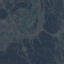
Land use / land cover class: HerbaceousVegetation